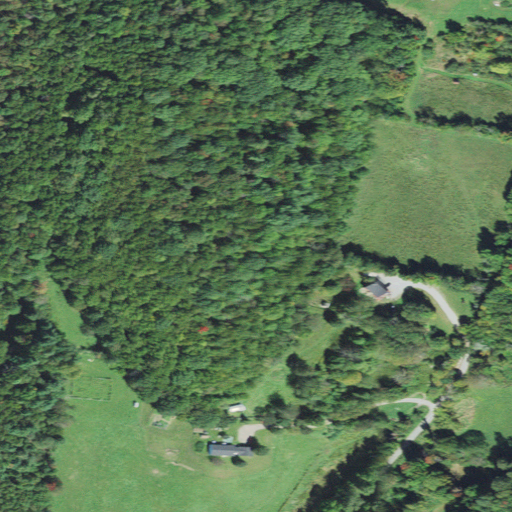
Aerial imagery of mountain in Vermont named Haynes Hill containing deciduous forest, pasture, mixed forest, open development, grassland, and evergreen forest